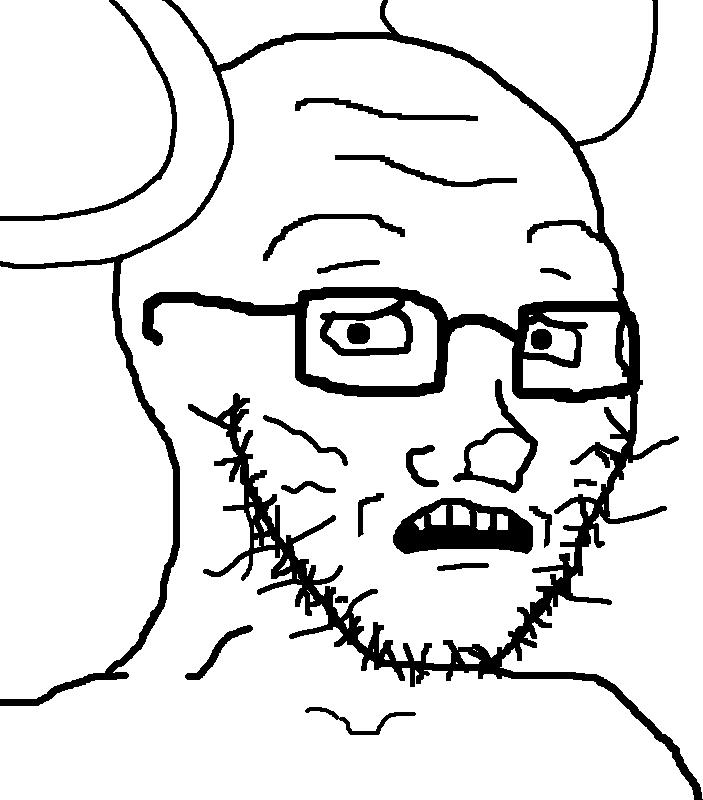
Label: 5_Soyjak